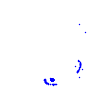
Particle: proton